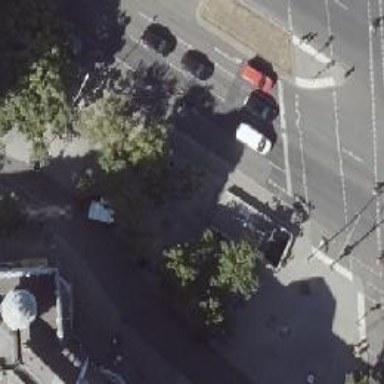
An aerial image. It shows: Subway entrance.